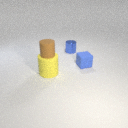
small brown rubber cylinder above large yellow rubber cylinder